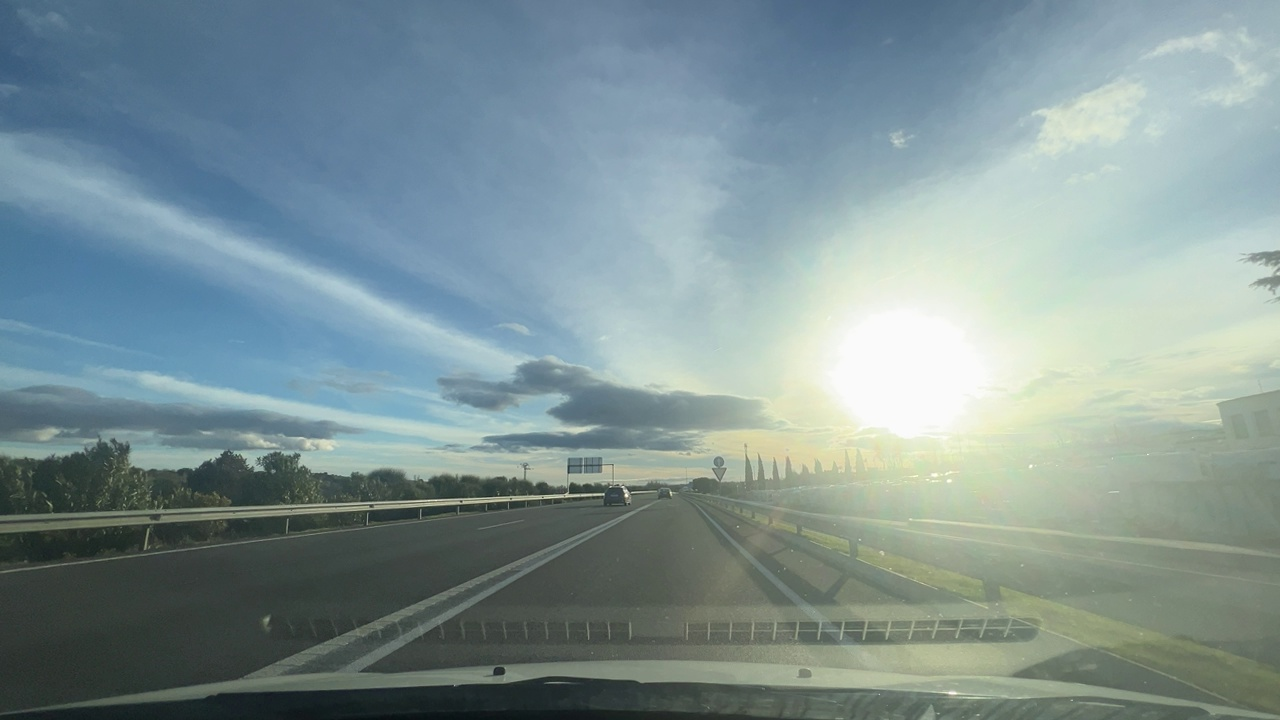
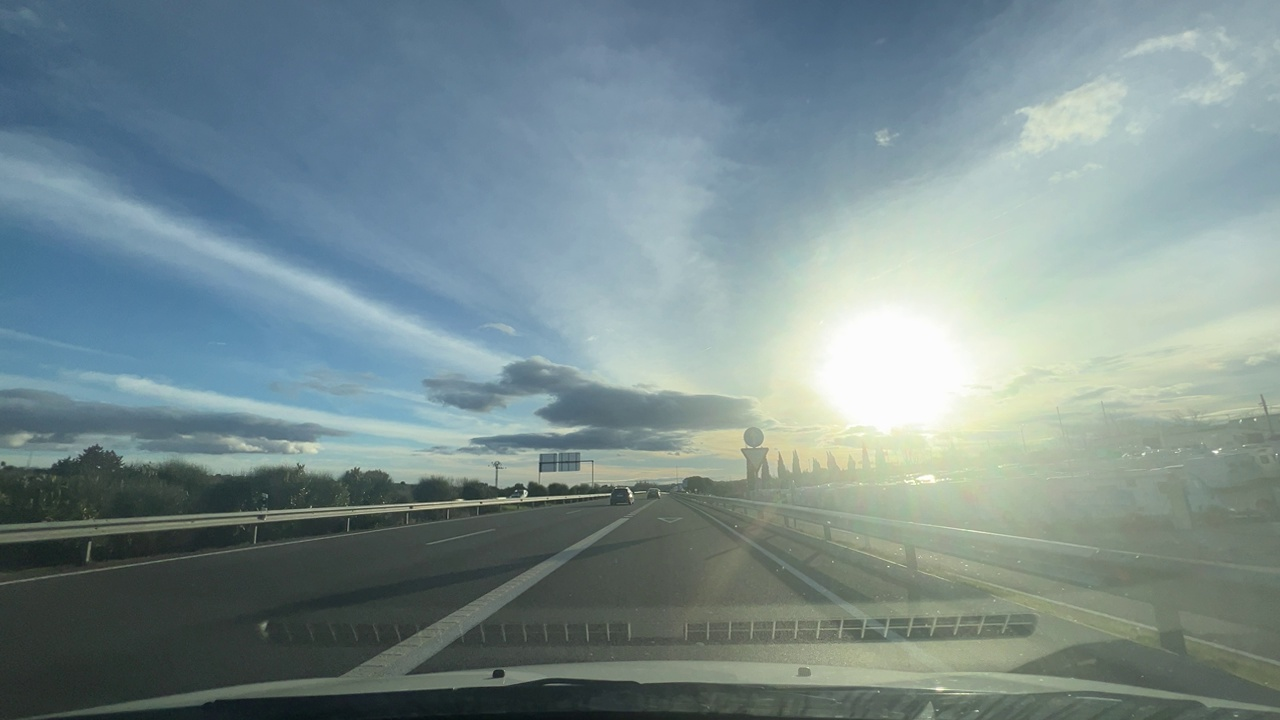
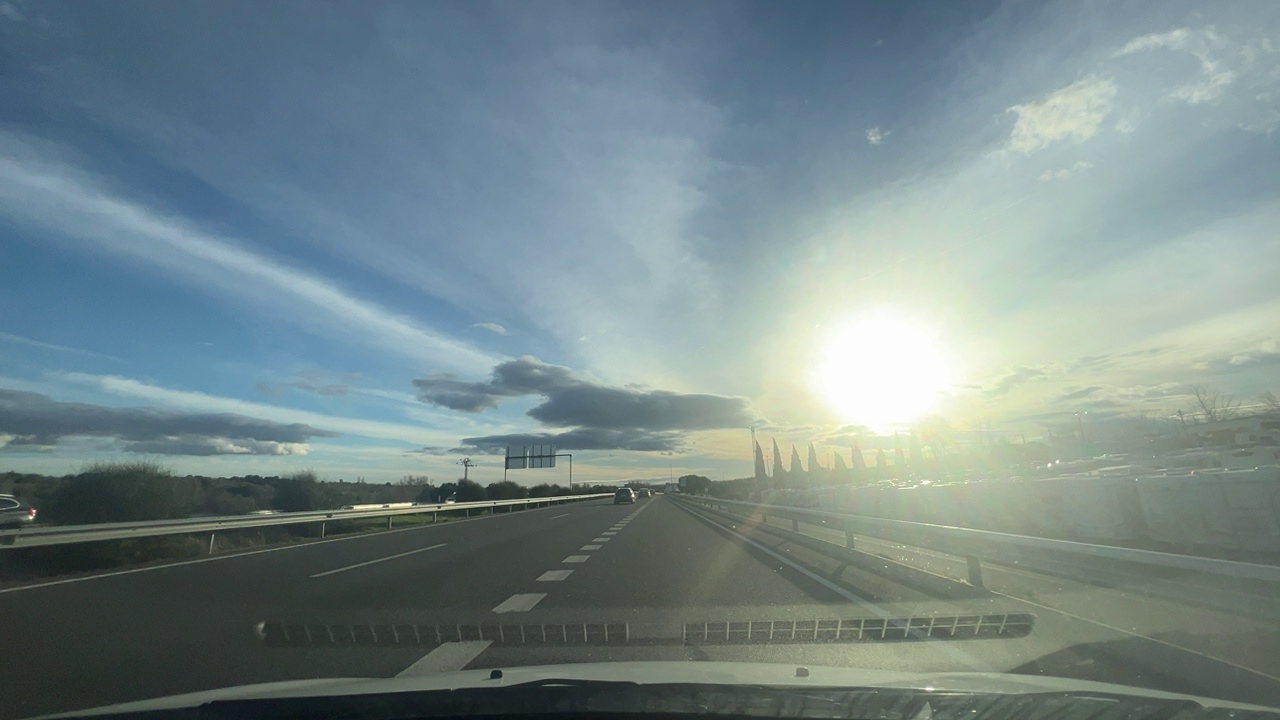
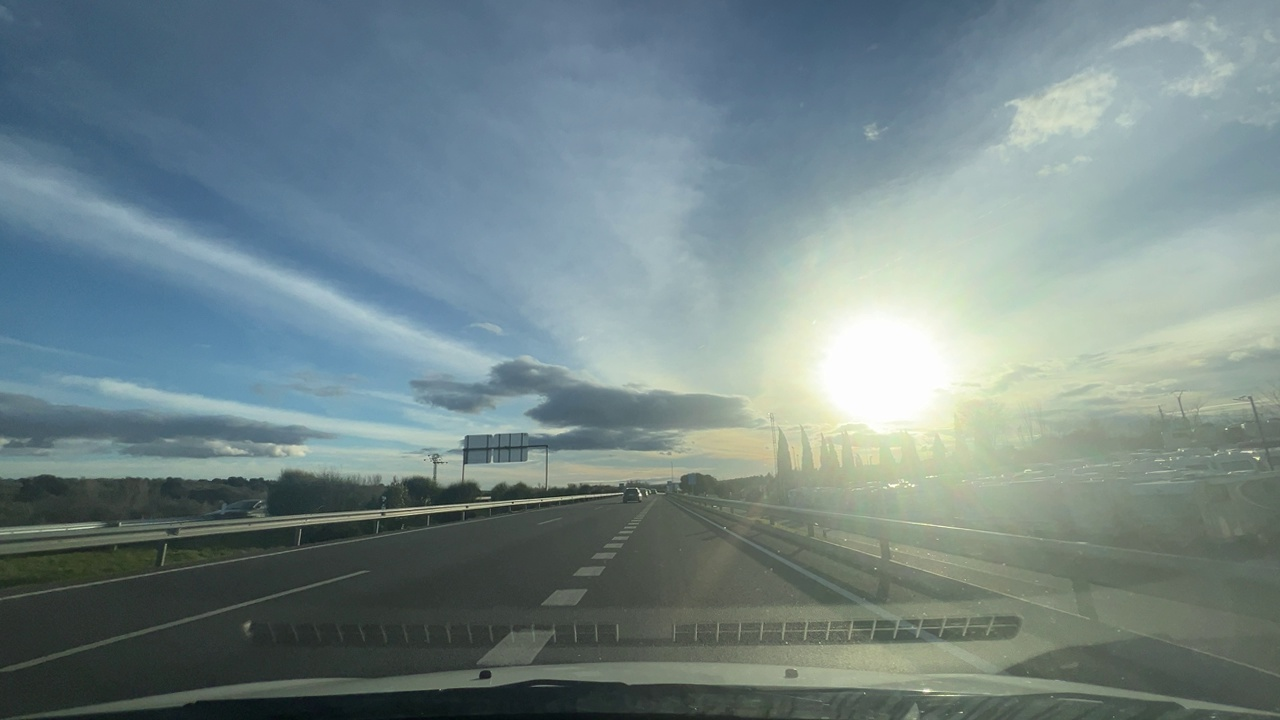
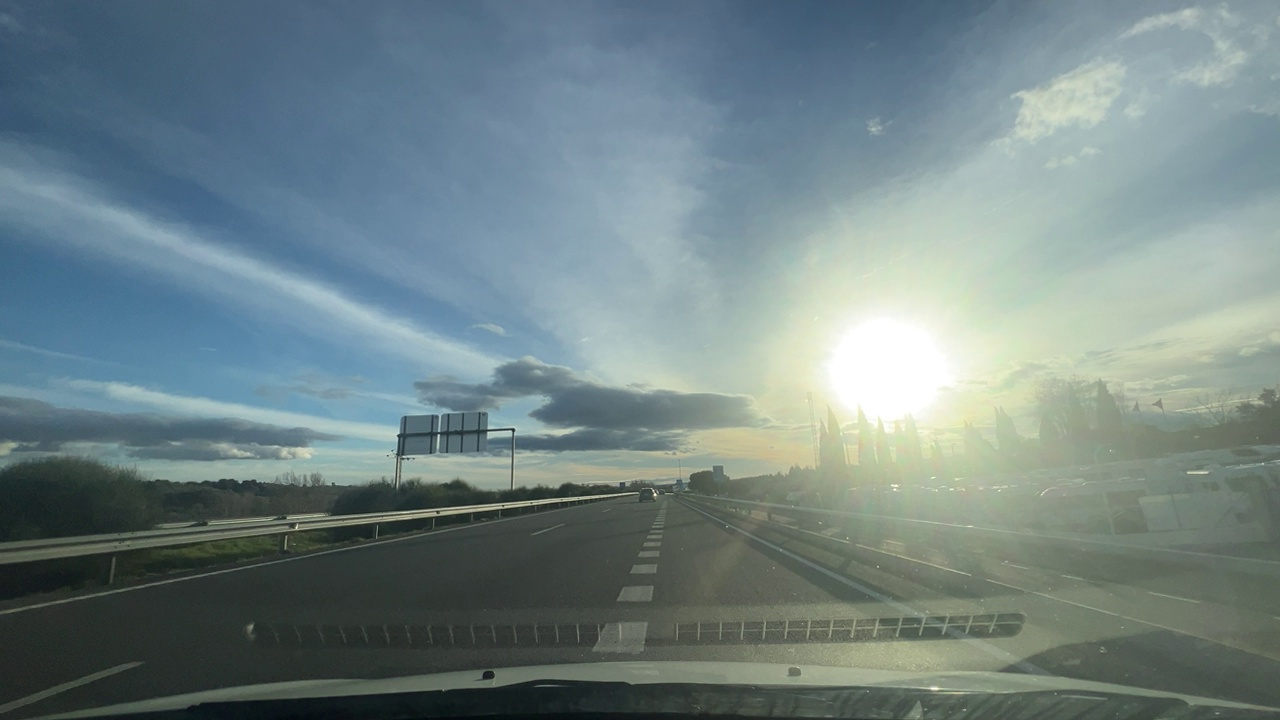
Situation: Merging lane
Question: Is the ego vehicle currently traveling within an acceleration or merge lane?
Answer: Yes
Reasoning: The lane narrows with merge markings typical of an acceleration lane.

Situation: Merging lane
Question: Is there an adjacent acceleration lane merging into the ego lane?
Answer: No
Reasoning: The ego lane is merging into the adjacent lane

Situation: Merging lane
Question: Do the outer lane markings of an adjacent lane converge into the ego lane?
Answer: No
Reasoning: The ego lane markings converge into the adjacent left lane, indicating a merge.